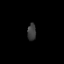
Tissue: prostate
Cell type: Epithelial cells
Senescence score: 0.3566
Nuclear area (px): 144
Mean DAPI intensity: 59.722